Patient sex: F
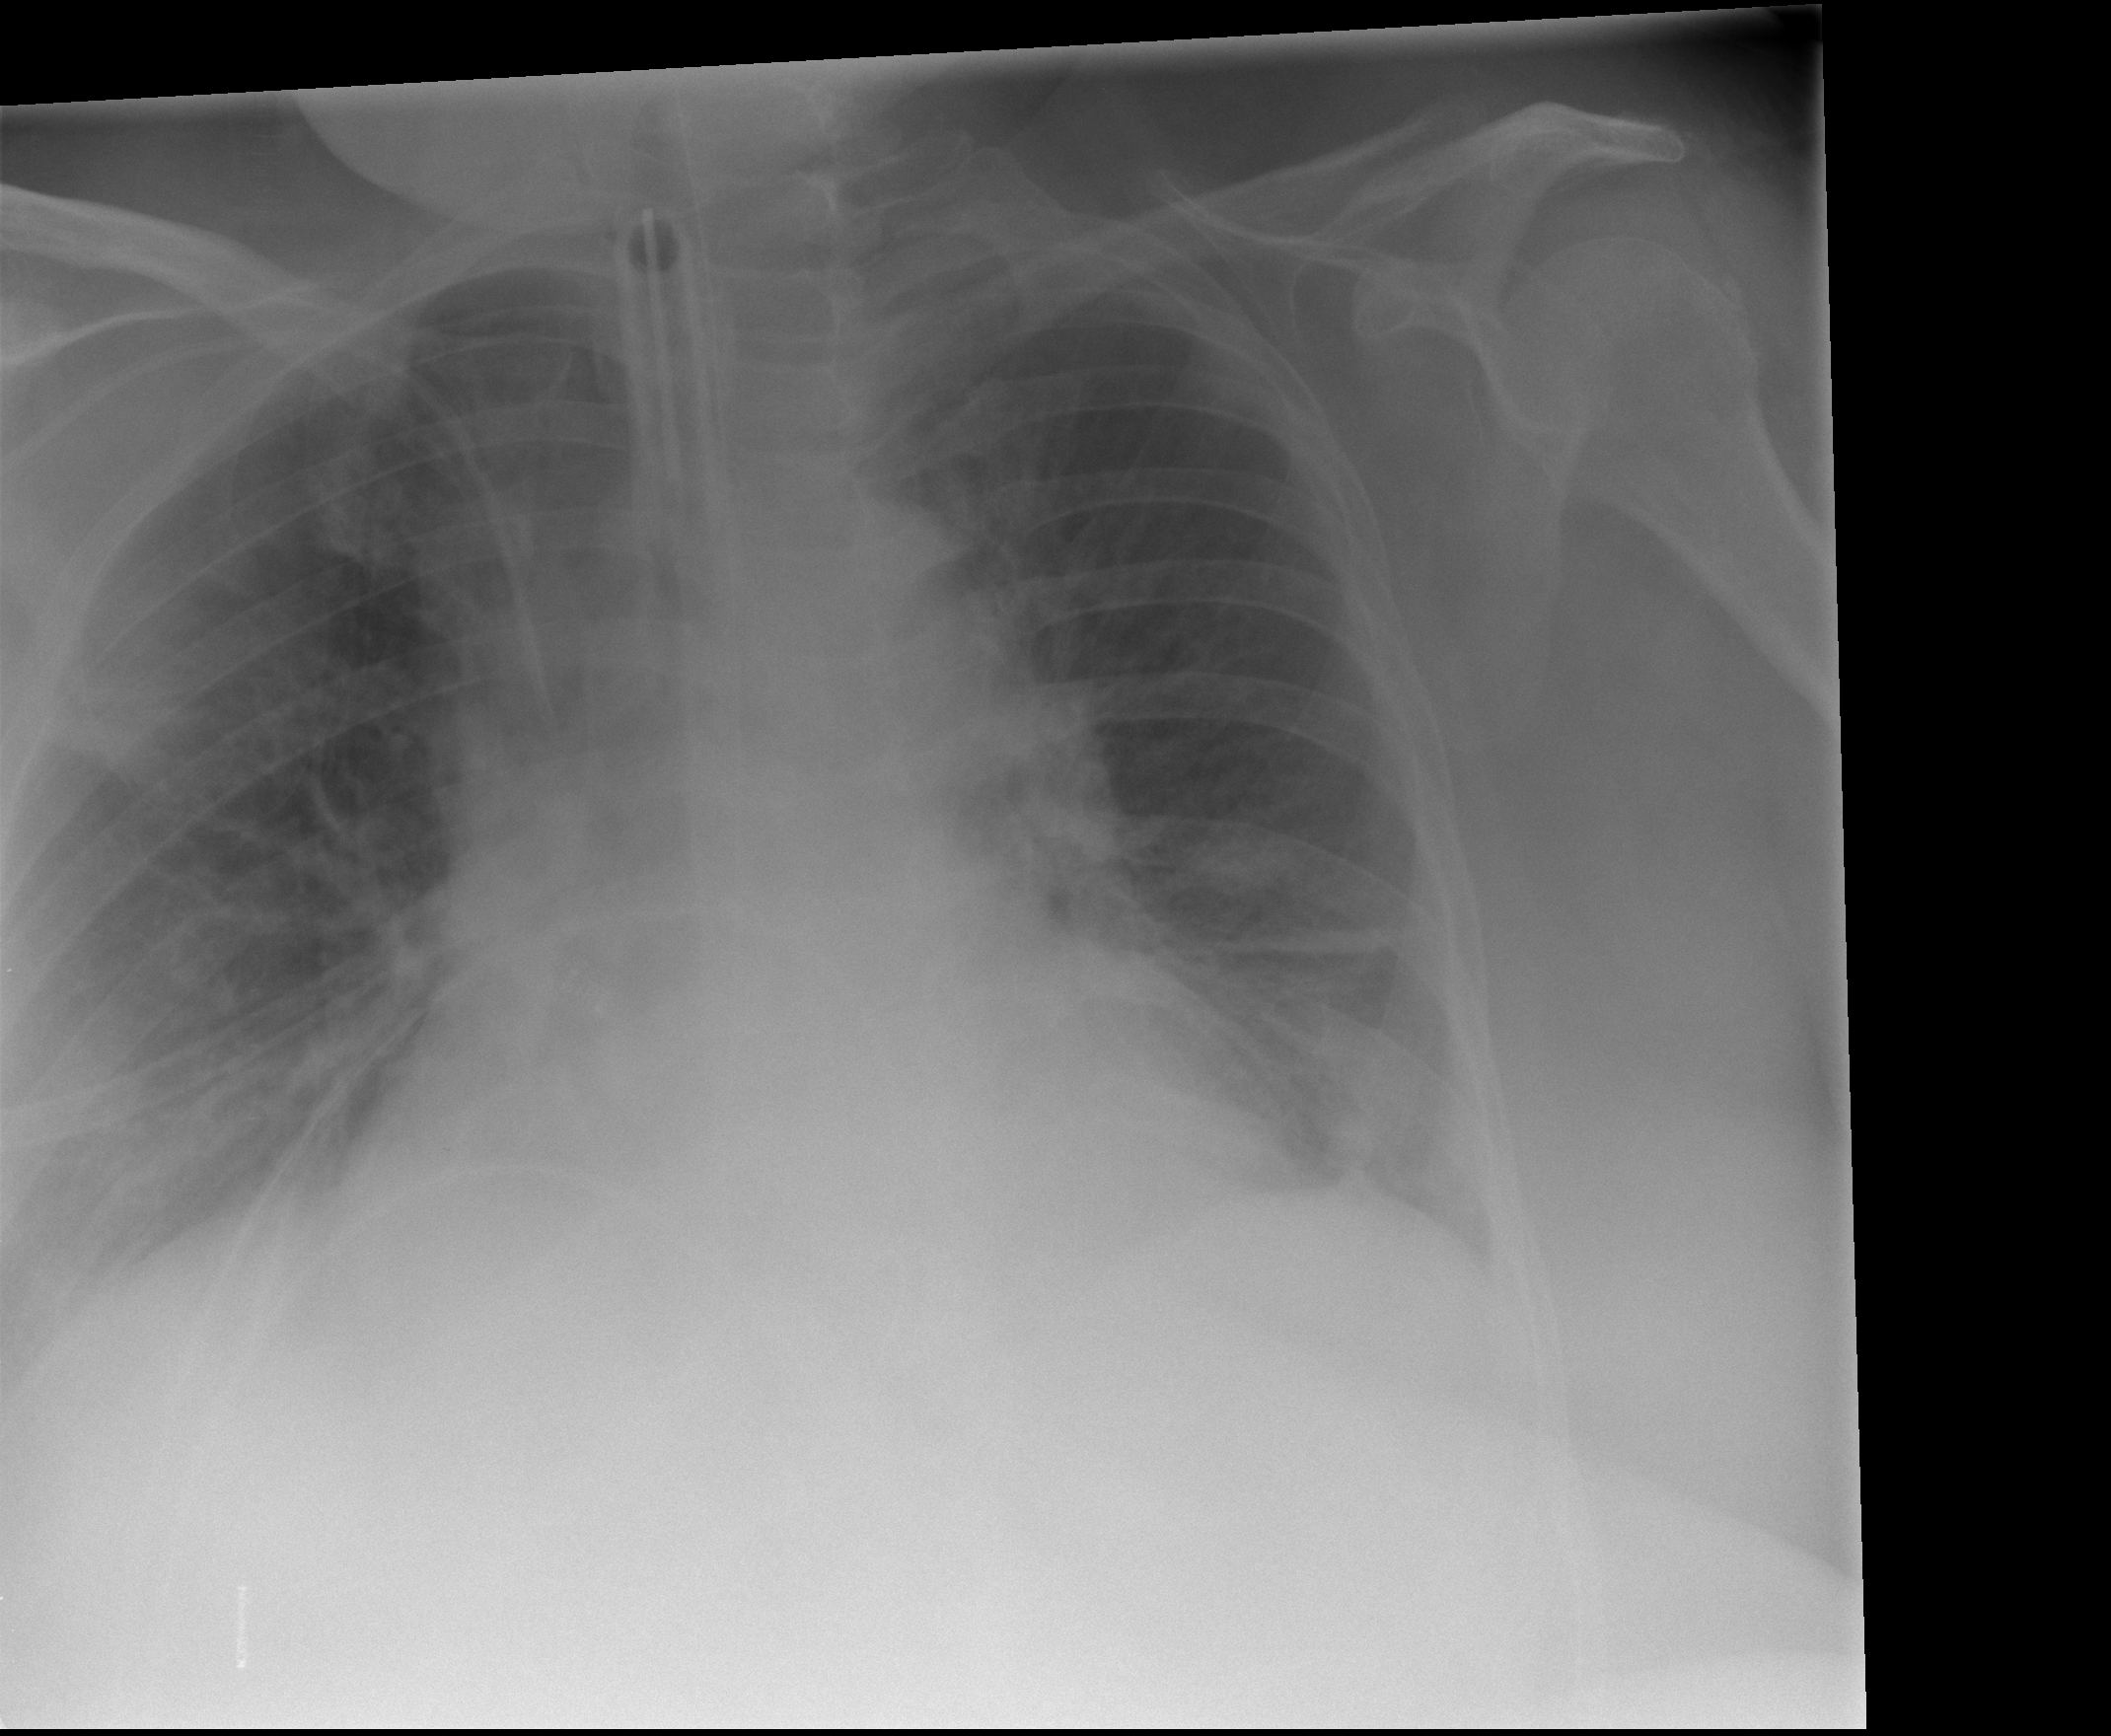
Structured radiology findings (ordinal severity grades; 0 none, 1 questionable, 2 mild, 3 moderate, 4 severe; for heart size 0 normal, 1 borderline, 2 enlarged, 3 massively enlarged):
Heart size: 2
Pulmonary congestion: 2
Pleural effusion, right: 0
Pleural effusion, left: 0
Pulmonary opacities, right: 3
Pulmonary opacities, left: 2
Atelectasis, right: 0
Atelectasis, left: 0